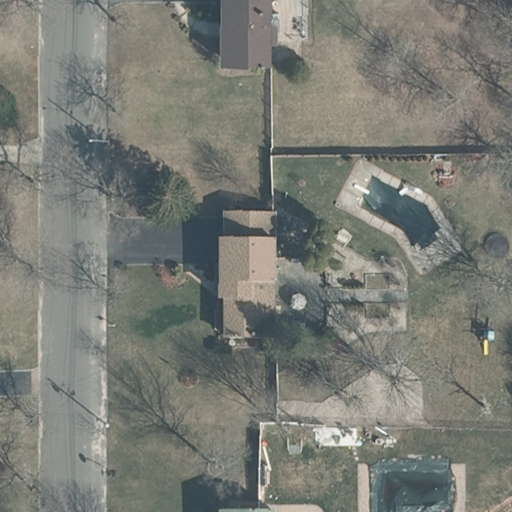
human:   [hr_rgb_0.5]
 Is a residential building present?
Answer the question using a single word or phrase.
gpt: yes

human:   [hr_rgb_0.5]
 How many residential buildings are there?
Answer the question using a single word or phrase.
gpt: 2

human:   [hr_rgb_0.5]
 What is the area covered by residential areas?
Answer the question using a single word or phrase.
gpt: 9196m2

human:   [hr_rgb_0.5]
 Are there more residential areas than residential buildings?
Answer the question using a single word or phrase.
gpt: no

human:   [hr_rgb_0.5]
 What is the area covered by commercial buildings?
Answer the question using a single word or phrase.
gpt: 0m2

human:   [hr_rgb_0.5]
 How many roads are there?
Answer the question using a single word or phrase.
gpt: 1

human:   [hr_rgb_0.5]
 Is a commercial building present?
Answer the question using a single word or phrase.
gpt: no

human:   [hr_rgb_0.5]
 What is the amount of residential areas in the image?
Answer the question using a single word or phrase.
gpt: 1

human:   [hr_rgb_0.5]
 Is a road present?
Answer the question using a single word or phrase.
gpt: yes

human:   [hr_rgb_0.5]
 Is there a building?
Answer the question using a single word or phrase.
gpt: yes

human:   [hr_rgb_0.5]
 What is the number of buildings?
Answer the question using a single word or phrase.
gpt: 3

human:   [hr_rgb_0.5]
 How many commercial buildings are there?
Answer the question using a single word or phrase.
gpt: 0

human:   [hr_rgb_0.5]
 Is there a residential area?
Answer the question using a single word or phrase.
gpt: yes

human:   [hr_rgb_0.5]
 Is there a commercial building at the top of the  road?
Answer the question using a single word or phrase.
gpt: no

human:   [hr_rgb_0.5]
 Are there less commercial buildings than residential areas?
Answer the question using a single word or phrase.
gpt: yes

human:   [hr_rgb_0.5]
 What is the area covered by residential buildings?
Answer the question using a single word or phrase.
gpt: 467m2

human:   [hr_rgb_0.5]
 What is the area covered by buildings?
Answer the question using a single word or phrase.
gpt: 507m2

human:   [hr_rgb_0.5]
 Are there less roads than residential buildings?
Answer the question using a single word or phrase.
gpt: yes

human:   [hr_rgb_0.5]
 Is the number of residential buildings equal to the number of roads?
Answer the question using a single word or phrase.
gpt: no

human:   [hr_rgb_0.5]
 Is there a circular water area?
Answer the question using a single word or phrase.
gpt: no

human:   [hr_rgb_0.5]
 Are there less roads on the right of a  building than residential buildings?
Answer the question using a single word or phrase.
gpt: yes

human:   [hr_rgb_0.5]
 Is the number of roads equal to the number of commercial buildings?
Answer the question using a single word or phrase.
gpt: no

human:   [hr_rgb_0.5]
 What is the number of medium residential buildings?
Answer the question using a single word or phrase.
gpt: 2

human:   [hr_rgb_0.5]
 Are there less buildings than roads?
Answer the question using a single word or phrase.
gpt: no

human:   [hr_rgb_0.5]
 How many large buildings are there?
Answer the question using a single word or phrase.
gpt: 0

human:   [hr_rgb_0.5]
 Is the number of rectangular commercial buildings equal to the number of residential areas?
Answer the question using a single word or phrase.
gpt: no

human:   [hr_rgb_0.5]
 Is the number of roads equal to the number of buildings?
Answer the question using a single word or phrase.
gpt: no

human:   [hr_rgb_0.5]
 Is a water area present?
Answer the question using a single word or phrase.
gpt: no

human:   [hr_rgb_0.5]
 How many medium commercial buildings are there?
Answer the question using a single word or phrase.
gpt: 0

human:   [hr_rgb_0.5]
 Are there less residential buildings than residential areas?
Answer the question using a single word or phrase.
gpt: no

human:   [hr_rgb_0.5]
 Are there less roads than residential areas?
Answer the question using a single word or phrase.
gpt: no

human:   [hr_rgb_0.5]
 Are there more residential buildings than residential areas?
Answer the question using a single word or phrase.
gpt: yes

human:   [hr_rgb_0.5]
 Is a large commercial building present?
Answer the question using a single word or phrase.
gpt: no

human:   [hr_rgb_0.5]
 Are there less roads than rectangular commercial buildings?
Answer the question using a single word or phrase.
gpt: no

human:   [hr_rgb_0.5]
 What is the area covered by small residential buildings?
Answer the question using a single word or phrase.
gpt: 0m2

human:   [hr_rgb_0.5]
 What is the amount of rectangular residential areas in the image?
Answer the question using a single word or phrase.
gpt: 0

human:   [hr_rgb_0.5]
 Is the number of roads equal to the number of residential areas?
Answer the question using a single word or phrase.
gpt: yes

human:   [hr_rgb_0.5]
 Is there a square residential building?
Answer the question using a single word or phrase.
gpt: no

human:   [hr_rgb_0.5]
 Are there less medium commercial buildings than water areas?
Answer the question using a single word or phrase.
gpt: no

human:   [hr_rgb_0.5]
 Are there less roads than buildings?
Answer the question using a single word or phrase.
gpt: yes

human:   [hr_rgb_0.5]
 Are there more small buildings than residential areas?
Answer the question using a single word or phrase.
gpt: no

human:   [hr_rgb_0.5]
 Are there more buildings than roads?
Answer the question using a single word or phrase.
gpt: yes

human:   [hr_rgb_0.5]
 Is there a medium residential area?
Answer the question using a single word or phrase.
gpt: no

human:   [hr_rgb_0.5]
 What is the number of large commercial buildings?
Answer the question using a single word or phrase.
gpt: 0

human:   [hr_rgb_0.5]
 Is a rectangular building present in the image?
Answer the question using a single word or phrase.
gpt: yes

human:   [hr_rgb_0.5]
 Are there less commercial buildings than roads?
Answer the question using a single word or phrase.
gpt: yes

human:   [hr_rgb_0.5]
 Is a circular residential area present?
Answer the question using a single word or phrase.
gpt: no

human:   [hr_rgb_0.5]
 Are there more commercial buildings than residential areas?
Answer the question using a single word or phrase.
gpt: no

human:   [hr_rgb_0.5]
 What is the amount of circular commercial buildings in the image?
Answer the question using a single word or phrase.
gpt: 0

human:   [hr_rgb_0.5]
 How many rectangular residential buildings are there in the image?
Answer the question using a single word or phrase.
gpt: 1

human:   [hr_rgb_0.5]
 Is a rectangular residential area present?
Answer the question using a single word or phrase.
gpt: no

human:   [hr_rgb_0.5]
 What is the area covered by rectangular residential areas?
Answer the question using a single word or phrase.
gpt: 0m2

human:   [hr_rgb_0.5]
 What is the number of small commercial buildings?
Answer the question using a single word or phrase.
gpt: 0

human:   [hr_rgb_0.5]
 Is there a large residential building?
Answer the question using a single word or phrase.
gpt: no

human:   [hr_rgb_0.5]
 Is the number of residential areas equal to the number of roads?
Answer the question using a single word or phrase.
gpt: yes

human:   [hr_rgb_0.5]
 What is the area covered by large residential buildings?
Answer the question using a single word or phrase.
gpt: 0m2

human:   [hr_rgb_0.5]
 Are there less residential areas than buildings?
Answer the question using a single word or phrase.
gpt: yes

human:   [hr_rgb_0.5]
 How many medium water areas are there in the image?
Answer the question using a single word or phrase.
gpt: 0

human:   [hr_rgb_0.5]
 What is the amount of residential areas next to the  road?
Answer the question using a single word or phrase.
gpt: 1

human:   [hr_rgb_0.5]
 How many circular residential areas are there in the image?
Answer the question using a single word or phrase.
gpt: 0

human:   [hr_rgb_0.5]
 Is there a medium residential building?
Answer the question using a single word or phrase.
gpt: yes

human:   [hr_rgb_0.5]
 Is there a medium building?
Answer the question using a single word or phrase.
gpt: yes

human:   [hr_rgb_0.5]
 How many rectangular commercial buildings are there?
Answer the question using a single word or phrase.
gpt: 0

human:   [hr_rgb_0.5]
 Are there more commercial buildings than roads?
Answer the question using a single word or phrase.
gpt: no